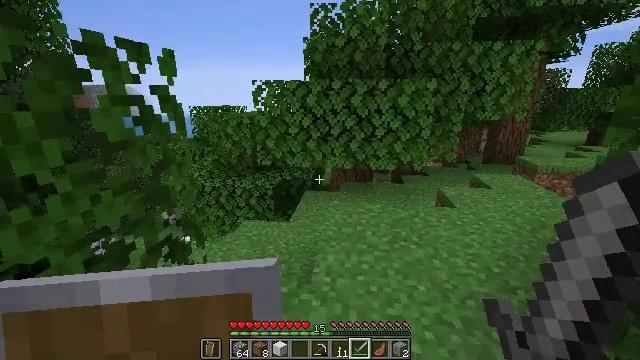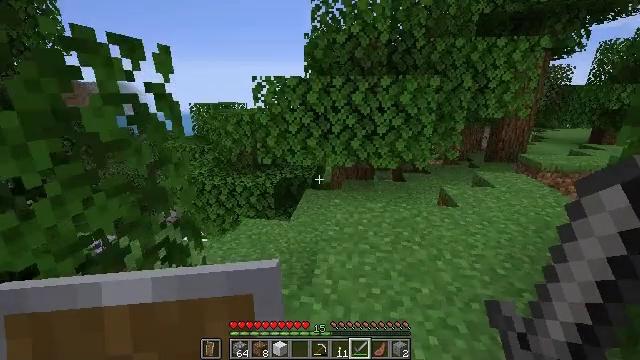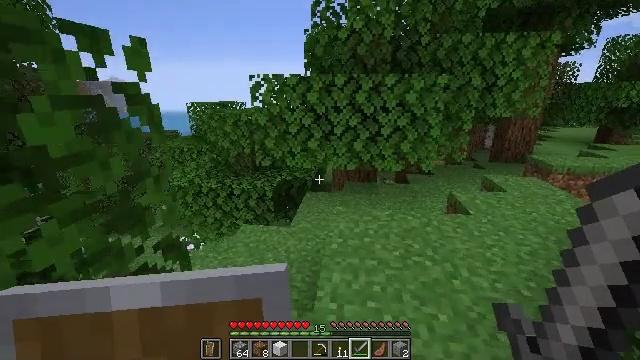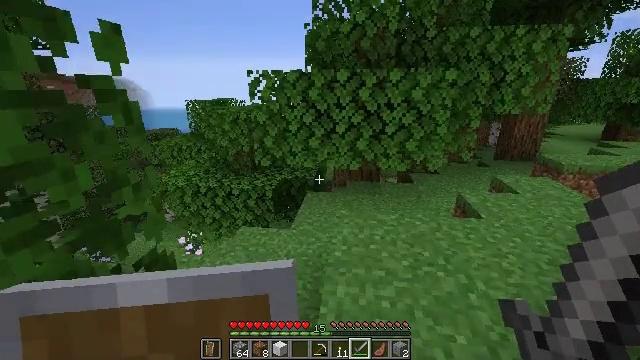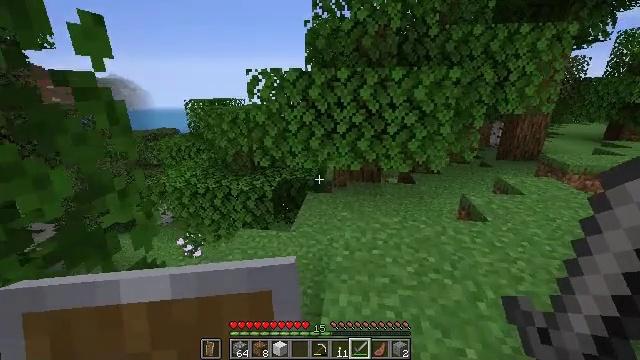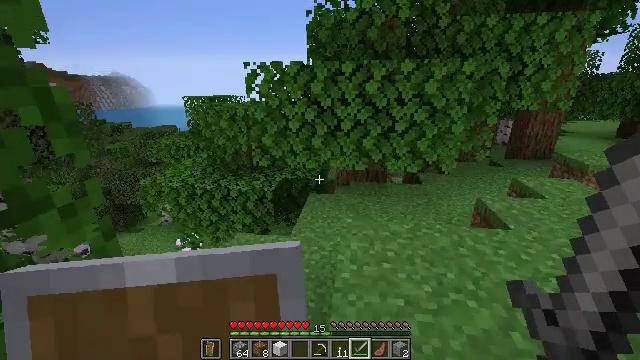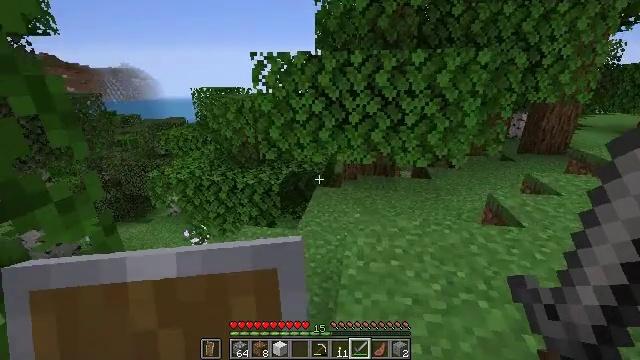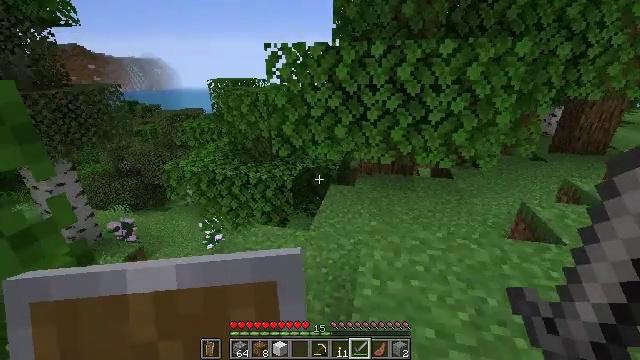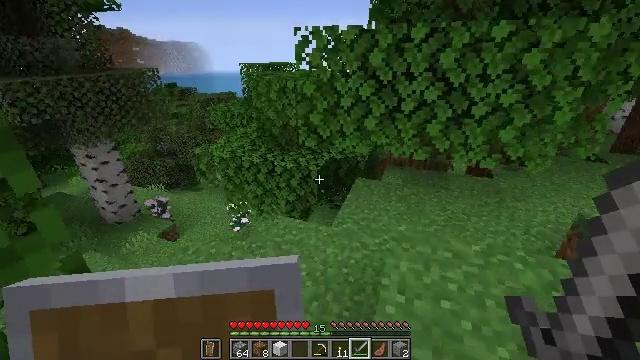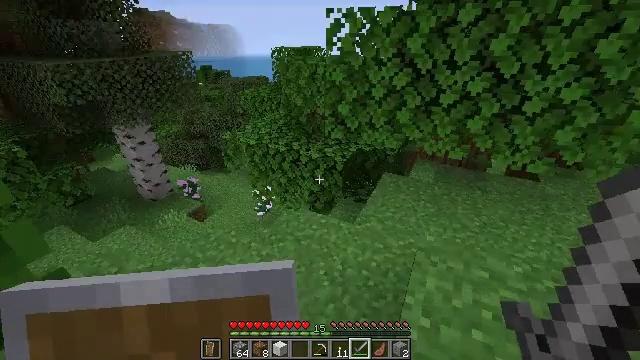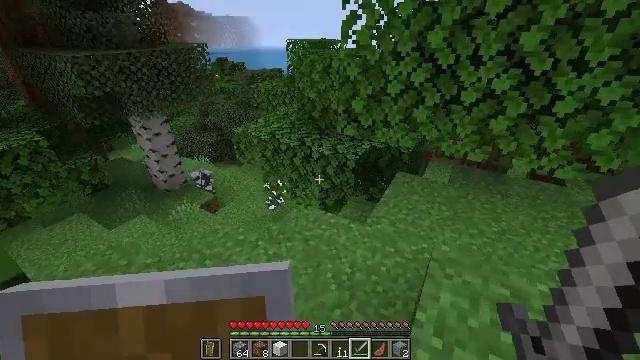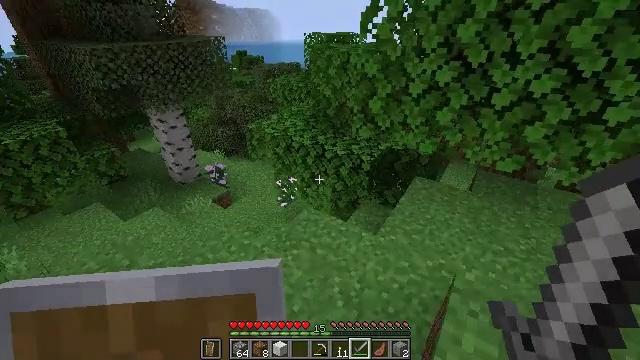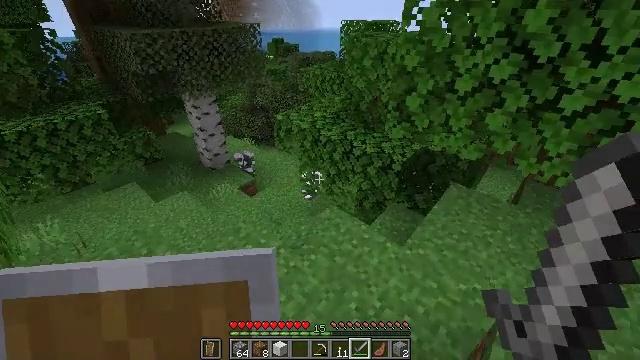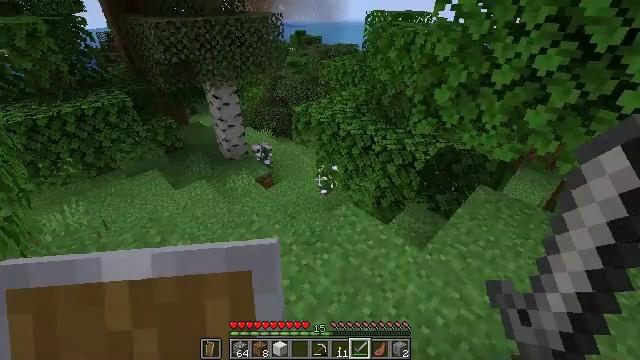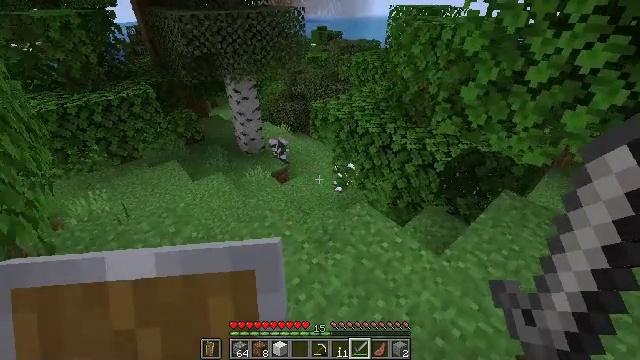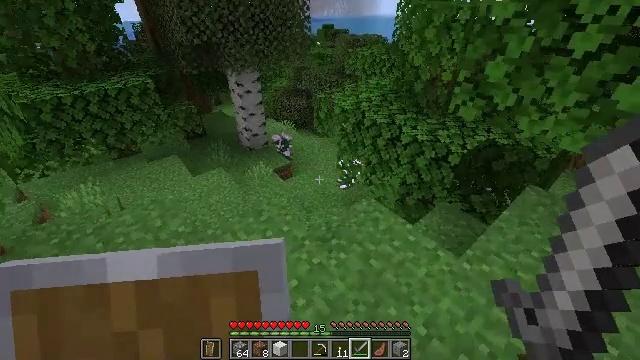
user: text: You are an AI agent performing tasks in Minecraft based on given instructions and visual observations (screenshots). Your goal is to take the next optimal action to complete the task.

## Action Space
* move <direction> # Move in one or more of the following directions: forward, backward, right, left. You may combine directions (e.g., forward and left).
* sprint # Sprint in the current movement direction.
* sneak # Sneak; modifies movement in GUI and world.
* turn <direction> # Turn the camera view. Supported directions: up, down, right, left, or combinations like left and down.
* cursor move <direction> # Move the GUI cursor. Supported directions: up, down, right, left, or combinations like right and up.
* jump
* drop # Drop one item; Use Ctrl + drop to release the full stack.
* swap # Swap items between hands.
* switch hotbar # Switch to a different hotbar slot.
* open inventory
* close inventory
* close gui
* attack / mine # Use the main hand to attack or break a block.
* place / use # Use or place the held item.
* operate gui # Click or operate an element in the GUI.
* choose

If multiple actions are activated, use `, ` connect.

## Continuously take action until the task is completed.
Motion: motion action
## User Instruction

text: Kill the tropical fish.
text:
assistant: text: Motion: move forward
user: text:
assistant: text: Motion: move forward
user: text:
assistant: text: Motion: move forward
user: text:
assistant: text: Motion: move forward
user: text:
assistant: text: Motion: move forward
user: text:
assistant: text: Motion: move forward, turn left and down
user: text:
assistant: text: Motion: move forward, turn left and down
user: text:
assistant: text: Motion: move forward, turn left and down
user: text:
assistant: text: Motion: move forward, turn left and down
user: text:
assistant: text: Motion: move forward, turn left and down
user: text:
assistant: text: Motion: move forward, turn left and down
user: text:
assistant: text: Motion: move forward, turn left and down
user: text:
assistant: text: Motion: move forward, turn left and down
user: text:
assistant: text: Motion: move forward, turn left
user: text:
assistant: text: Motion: move forward, turn left
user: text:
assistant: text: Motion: move forward
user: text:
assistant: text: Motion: move forward, turn left
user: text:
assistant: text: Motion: move forward, turn left
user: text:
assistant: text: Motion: move forward, turn left
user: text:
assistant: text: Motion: move forward, turn left
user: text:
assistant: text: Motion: move forward
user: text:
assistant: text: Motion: move forward
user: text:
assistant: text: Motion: move forward
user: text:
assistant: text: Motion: move forward
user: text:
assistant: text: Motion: move forward
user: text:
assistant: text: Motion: move forward
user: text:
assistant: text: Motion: move forward
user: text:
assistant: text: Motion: move forward
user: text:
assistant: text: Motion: move forward, turn up
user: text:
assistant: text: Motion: move forward, turn up